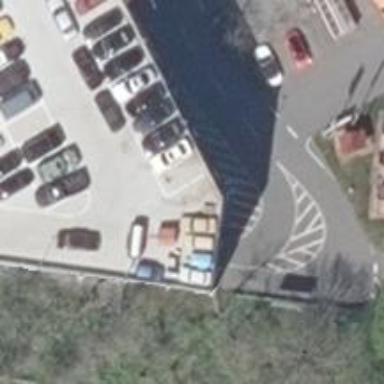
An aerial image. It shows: Multi-storey parking entrance.